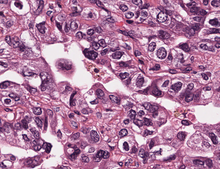
Tumor epithelial tissue: yes
Tumor-associated stroma tissue: no
Normal tissue: no